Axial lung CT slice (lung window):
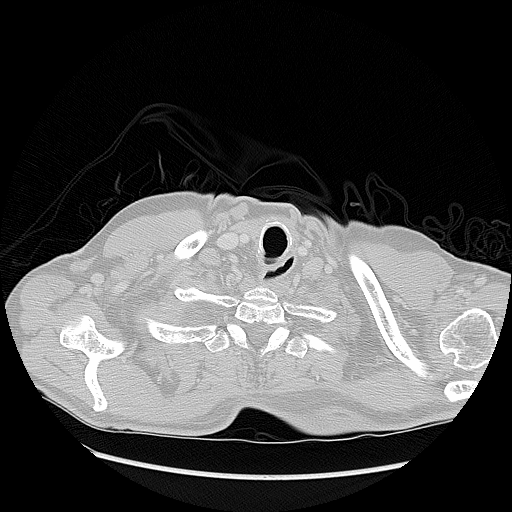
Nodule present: no